Question: I have got a Kendo Grid and I want to access the data from the row whose detail I expanded. For testing purposes, I have this:
'''
function detailExpand(e)
{
var aux = e.sender.MyModelId;
var aux2 = this.MyModelId;
...
'''
But none of those variables have the 'MyModelId' in it.

I have inspected it and I can't find the model properties unless inside the 'e.sender._data[index-here]' but I don't know the index of the row whose detail I've expanded.
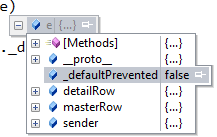
Answer: e.sender.dataItem(e.masterRow).MyModelId
<URL>
<URL>
For the record, you should try to avoid using methods starting with an underscore (_). I believe kendo uses the underscore to show it's an internal method (a "private"). Unexpected behavior could occur.